This grayscale texture is a bearing vibration snapshot reshaped row-by-row into a square image. What is the most likely bearing condition (normal, inner_race, outer_race, ball)?
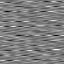
Answer: inner_race